Question: For those who use WhatsApp, when you want to scroll to the top, there is a sort of rectangular "handle" feature on the side of the ScrollView that lets you touch on it, hold and slide and linearly Scrolls to the top of the ScrollView.
It is sort of like the alphabets on the side in your Contacts or Music list, except there is this rectangular handle.

I have been Googling for a bunch of keywords related to ScrollView, Touch gesture, long press, but I could find out what this feature is. It's definitely not a Scroller.
Does anybody have any idea what this feature is? Is it an Android Class or a third party Scolling library?
Thanks
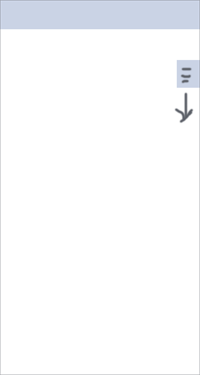
Answer: It's a feature in listview. If you add
setFastSrollEnabled(true)
And if you scroll, the bar is shown. You can try it with scroll view